Question: I'm looking for a little sage advice from some helpful HTML/CSS masters. I am in the process of building a website to help people in my area find an apartment. I've been working with a friend of mine who does graphics design and he created some really nice looking mockups that I am now working on implementing in HTML/CSS.
I attached an image of the filters and I was wondering how I should create them. If I use CSS to style the pill shaped inputs, it probably won't work on all browsers. Should I take the approach of creating small, repeating blue lines that form the background of the inputs?
I'm not asking for someone to write the code for me, but I was wondering if anyone has advice on taking a CSS or image based approach to building a design that looks like the attached mockup.

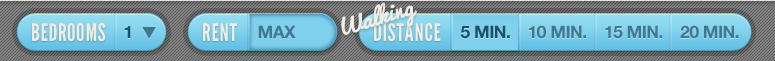
Answer: It depends on your audience. I target only the latest browsers, so I choose the latest CSS. Almost anything is possible in CSS. If you must support older browsers, use JS as a fallback.
Here's what I did in pure CSS in about 20 mins. Of course it could be much better, but I didn't want to spend any more time on it, just wanted to get you started if you decide to go that way.

Here's the demo: <URL>
HTML:
'''
<div id="bedrooms" class="button">
<div id="walking">Walking</div>
<div class="body">Bedroom</div>
<div class="count">1</div>
<div class="down">&#x25bc;</div>
</div>
'''
CSS:
'''
@import url(http://fonts.googleapis.com/css?family=Yanone+Kaffeesatz|Satisfy);
body
{
background-image: url(data:image/png;base64,iVBORw0KGgoAAAANSUhEUgAAAAMAAAADCAYAAABWKLW/AAAAGklEQVQI12Pw8fH5X19fD8YMMAZIkAHGANEAiZwUkmznO8QAAAAASUVORK5CYII=);
}
#bedrooms
{
width: 146px;
}
.button
{
background-color: #65c3e6;
background-image: linear-gradient(
top, rgba( 255, 255, 255, .4 ) 0%, rgba( 255, 255, 255, .0 ) 60%);
background-image: -webkit-linear-gradient(
top, rgba( 255, 255, 255, .4 ) 0%, rgba( 255, 255, 255, .0 ) 60%);
background-image: -moz-linear-gradient(
top, rgba( 255, 255, 255, .4 ) 0%, rgba( 255, 255, 255, .0 ) 60%);
background-image: -o-linear-gradient(
top, rgba( 255, 255, 255, .4 ) 0%, rgba( 255, 255, 255, .0 ) 60%);
background-image: -ms-linear-gradient(
top, rgba( 255, 255, 255, .4 ) 0%, rgba( 255, 255, 255, .0 ) 60%);
border-bottom: 1px solid #4998b8;
border-radius: 22px;
border-top: 1px solid #cbeef7;
box-shadow: 0 0 0 5px rgba(71,71,71,.65);
-webkit-box-shadow: 0 0 0 5px rgba(71,71,71,.65);
-moz-box-shadow: 0 0 0 5px rgba(71,71,71,.65);
-o-box-shadow: 0 0 0 5px rgba(71,71,71,.65);
-ms-box-shadow: 0 0 0 5px rgba(71,71,71,.65);
color: white;
height: 36px;
margin: 30px 0 0 30px;
position: relative;
}
#walking
{
font: bold 24px Satisfy;
left: -17px;
letter-spacing: -2px;
position: absolute;
text-shadow: 3px 3px 3px rgba(69,69,69,.2), -1px 1px 1px rgba(69,69,69,.1);
top: -13px;
transform:rotate(-15deg);
-webkit-transform:rotate(-15deg);
-moz-transform:rotate(-15deg);
-o-transform:rotate(-15deg);
-ms-transform:rotate(-15deg);
}
.body
{
border-right: 1px solid #73c7e6;
display: inline-block;
font: normal 24px/24px Yanone Kaffeesatz;
height: 30px;
margin-left: 10px;
padding: 6px 8px 0 0;
text-shadow: 1px 1px 1px rgba(69,69,69,.2), -1px 1px 1px rgba(69,69,69,.1);
text-transform: uppercase;
vertical-align: top;
}
.count
{
border-left: 1px solid #8fd4eb;
color: #185269;
display: inline-block;
font: bold 16px/16px Helvetica, Arial;
height: 25px;
padding: 11px 6px 0 8px;
margin-left: 1px;
text-shadow: 1px 1px 1px rgba(255,255,255,.3), -1px 1px 1px rgba(255,255,255,.2);
vertical-align: top;
}
.down
{
color: #42778c;
display: inline-block;
font: normal 14px/14px Helvetica, Arial;
height: 24px;
padding-top: 12px;
text-shadow: 1px 1px 1px rgba(255,255,255,.3), -1px 1px 1px rgba(255,255,255,.2);
vertical-align: top;
}
'''